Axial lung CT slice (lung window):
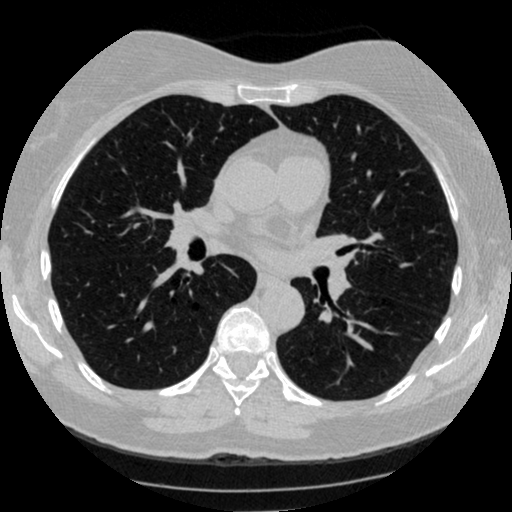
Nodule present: no